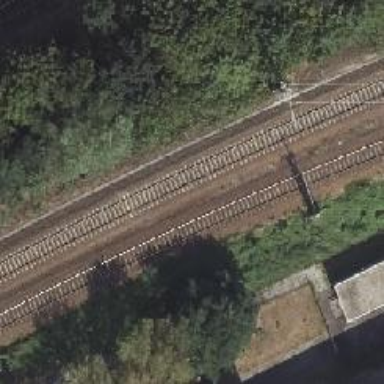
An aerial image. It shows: Railway with electrified contact lines.